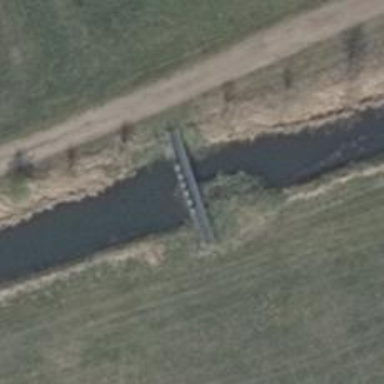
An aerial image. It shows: Footway bridge with metal surface.